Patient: sex M, age 66
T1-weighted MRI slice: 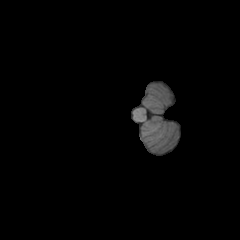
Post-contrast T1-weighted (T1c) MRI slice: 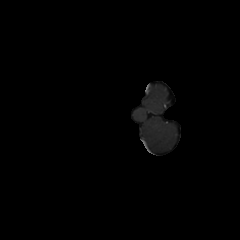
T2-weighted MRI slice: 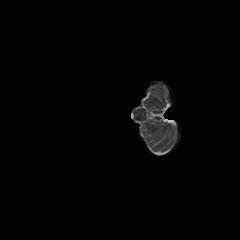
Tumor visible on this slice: no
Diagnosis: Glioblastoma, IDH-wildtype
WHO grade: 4